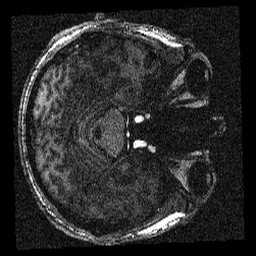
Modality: T1w
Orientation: axial
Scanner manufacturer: siemens
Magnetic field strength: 6.98 T
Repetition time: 2.5 s
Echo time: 0.00255 s